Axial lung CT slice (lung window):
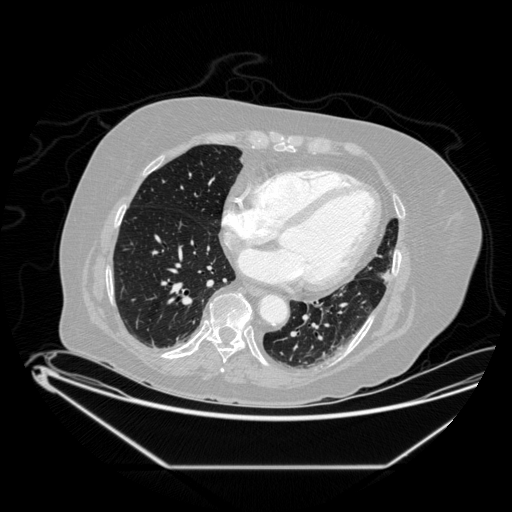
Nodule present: no